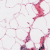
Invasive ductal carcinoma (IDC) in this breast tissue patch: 0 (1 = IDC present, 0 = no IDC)